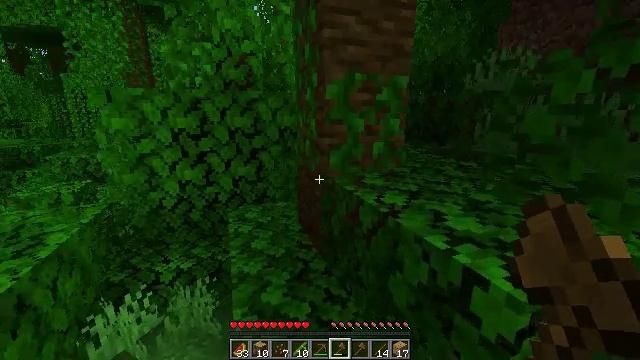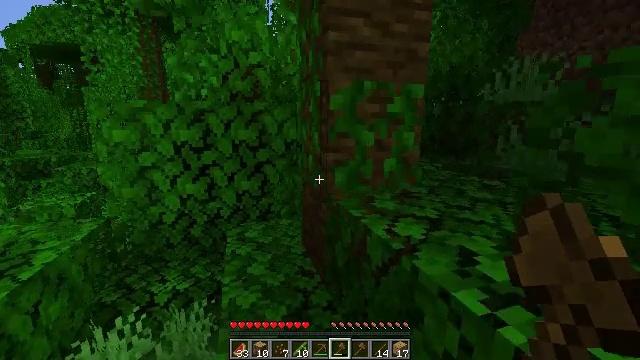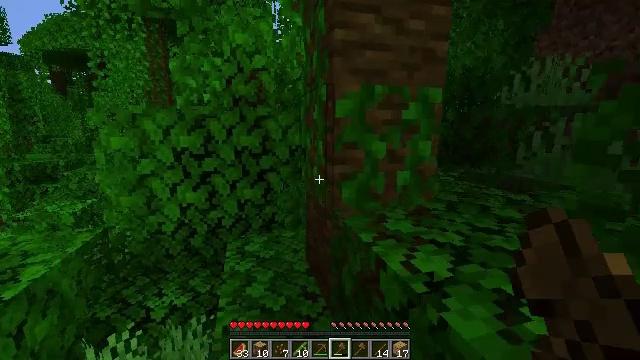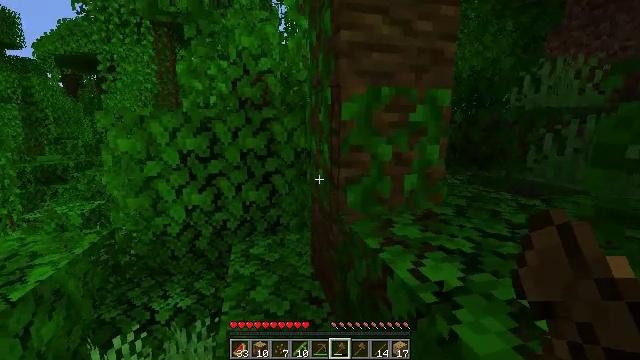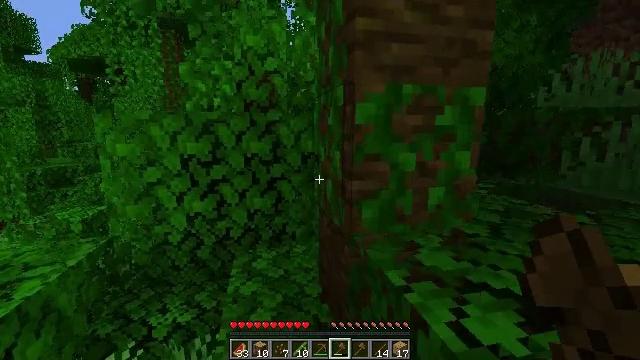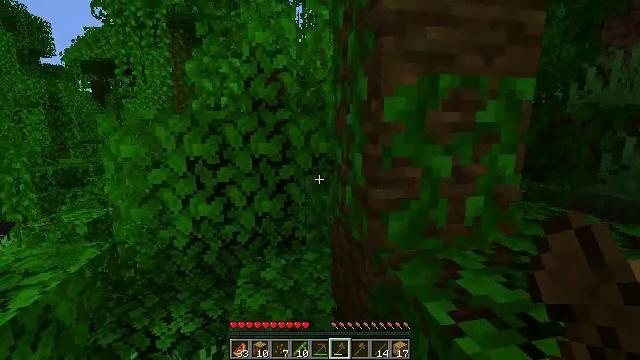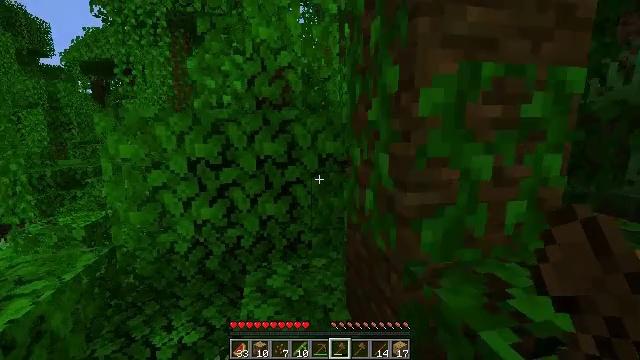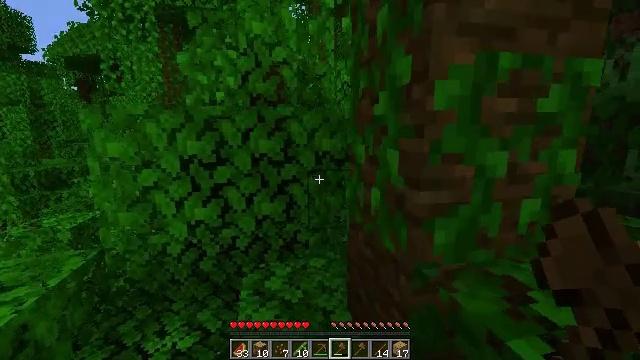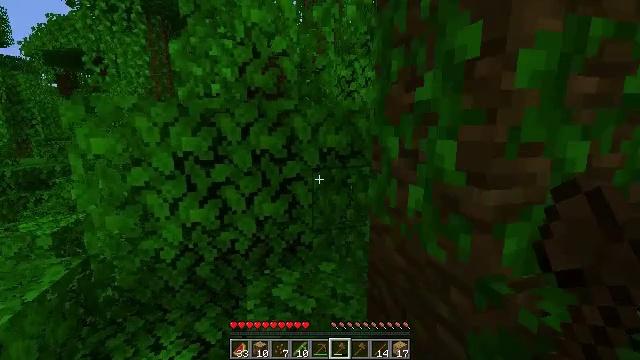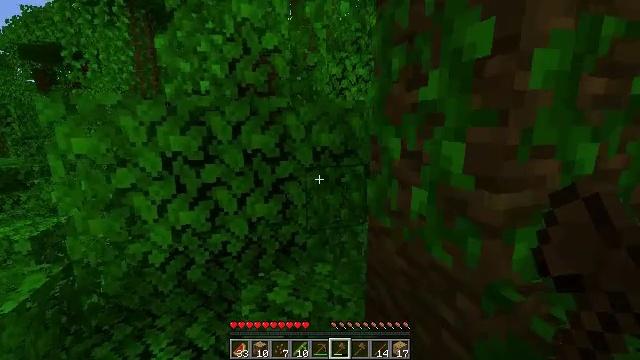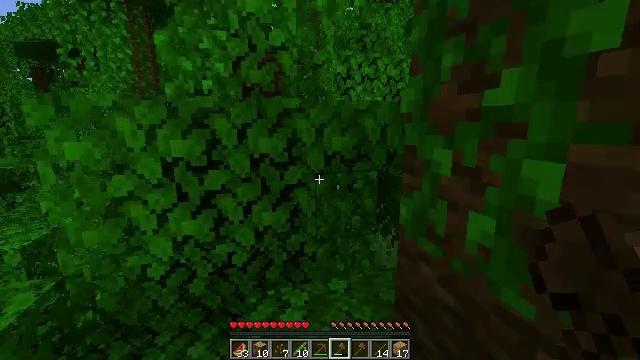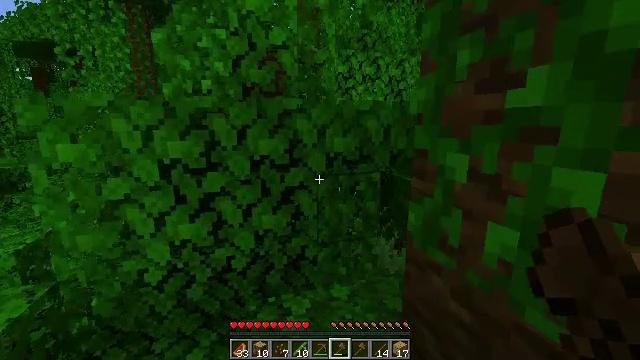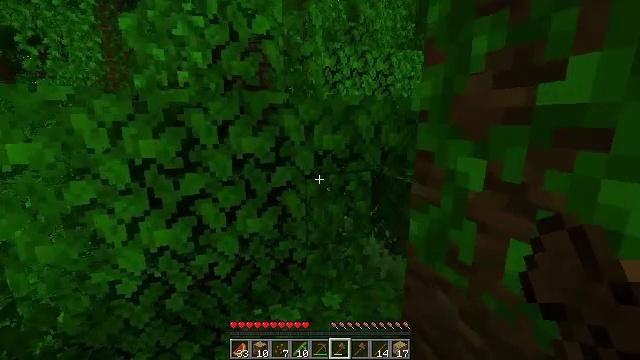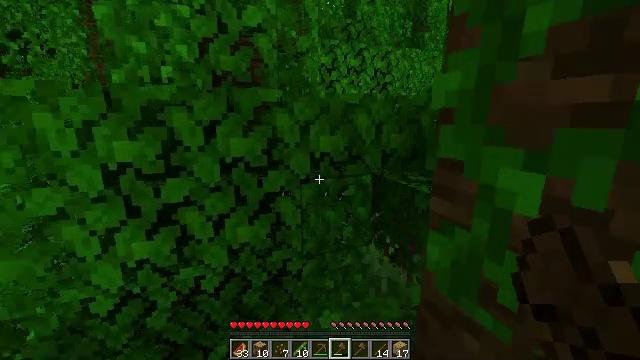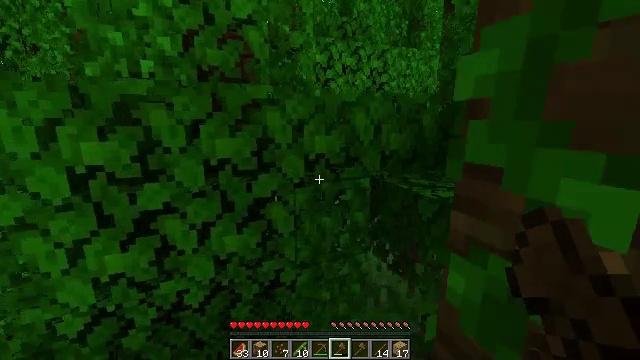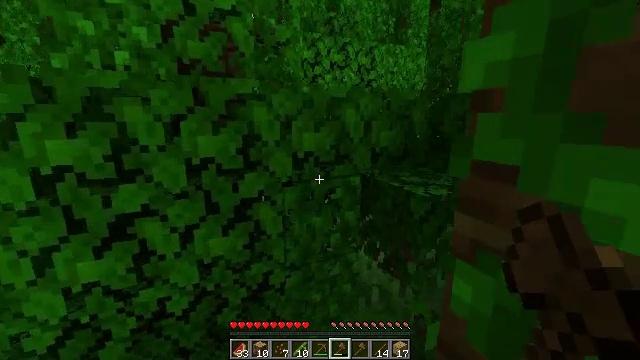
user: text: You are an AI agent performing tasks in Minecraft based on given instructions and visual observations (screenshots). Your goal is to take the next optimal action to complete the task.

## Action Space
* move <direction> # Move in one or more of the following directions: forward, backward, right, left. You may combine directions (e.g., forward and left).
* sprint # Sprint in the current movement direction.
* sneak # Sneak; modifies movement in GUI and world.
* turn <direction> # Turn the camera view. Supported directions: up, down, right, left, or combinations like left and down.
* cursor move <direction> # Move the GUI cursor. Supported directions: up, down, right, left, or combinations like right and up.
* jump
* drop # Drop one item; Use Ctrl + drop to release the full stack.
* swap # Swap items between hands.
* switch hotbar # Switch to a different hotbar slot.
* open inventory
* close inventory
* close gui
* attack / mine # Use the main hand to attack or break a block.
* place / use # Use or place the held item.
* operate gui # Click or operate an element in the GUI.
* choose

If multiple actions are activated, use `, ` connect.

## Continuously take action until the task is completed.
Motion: motion action
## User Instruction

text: Break the jungle leaves with your hand or shears.
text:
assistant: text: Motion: move forward, turn left and up
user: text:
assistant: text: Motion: move forward, turn left
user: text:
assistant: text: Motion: move forward, turn left
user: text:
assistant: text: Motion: move forward, turn left
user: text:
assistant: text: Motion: move forward and move left, turn left
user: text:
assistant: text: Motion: move forward and move left
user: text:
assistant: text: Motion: move forward and move left, turn right
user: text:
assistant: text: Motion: move forward and move left, turn right
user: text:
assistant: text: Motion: move forward and move left, turn right
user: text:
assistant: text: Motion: move forward
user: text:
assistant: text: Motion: move forward
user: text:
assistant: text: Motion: move forward, turn right and down
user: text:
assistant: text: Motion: move forward
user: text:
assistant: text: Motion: move forward, turn right
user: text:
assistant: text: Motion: move forward and move left, turn right
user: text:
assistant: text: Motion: move forward and move left, turn right
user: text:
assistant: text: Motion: move forward and move left, turn right
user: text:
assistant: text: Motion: move forward and move left, turn right and down
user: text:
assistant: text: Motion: move forward, turn right
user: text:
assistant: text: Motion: move forward and move right
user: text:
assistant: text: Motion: move forward and move right
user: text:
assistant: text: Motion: move forward and move right
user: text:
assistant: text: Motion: move forward and move right
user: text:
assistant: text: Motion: move forward
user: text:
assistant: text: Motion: move forward
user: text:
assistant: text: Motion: move forward, jump
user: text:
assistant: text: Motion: move forward, jump
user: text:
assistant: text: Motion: move forward, jump
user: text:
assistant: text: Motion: move forward, jump
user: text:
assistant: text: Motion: move forward, turn left, jump